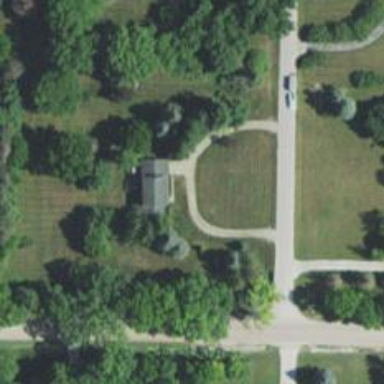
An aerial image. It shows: Driveway.